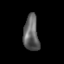
Tissue: lung
Cell type: Myeloid cells
Senescence score: 0.2314
Nuclear area (px): 531
Mean DAPI intensity: 99.461